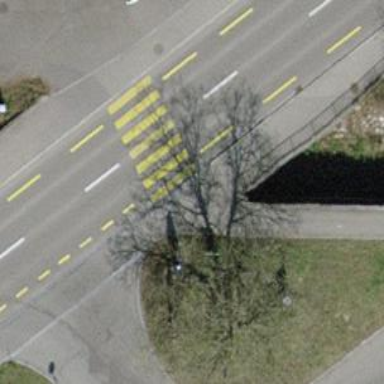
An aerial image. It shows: Uncontrolled zebra crossing on the road.